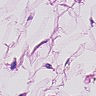
Metastatic tissue present: no